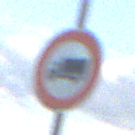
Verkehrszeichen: VerbotFuerKraftfahrzeugeUeberDreiKommaFuenfTonnen
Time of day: SunriseSunset
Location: Outdoor (Nature)
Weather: PartlyCloudy
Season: NotSpecified
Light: Natural